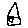
Label: house